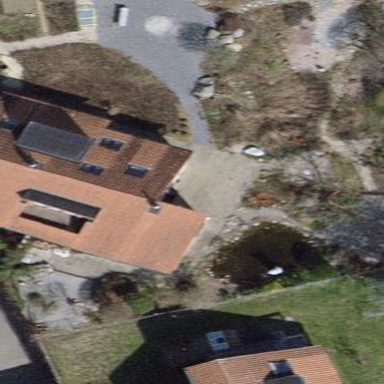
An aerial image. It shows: Detached building with gabled roof.